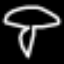
Label: mushroom